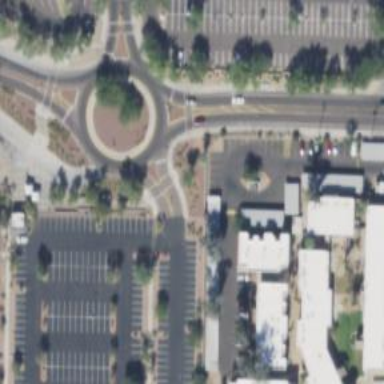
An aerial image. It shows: Tertiary road with asphalt surface leading to roundabout junction.